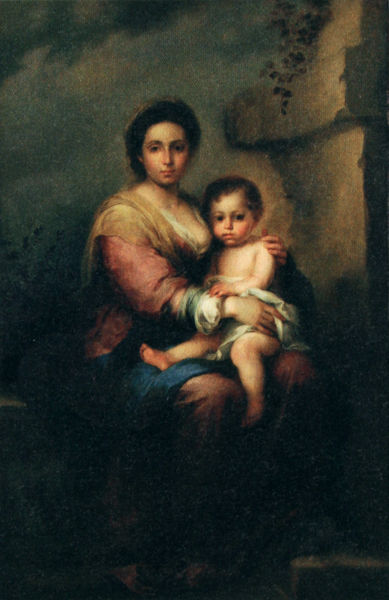
Titel: Madonna, Kopie nach Murillo (Madonna Corsini)
Künstler: Franz von Lenbach
Standort: München
Institution: Bayerische Staatsgemäldesammlungen, Sammlung Schack
Schlagwörter: blau, blätter, dunkel, fuß, gemälde, hand, haut, himmel, nackt, schatten, umhang, weiß, wolken, gelb, grün, landschaft, mädchen, ocker, sitzen, ausschnitt, braun, brust, busen, frau, grau, hell, hintergrund, kleid, licht, mund, nacht, nase, ohr, schwarz, säule, blick, gebäude, rot, tuch, beige, architektur, arm, barock, bluse, gesicht, halten, inkarnat, stein, bildnis, hände, portrait, porträt, gewand, haare, sitzend, kind, mutter, pflanze, pflanzen, brünett, rosa, schulter, schön, seide, garten, beine, füße, umarmung, düster, mauer, baby, bank, junge, schoß, knie, betrachter, umarmen, ruine, stillen, milch, ranke, sims, heiligenschein, efeu, nimbus, christus, jesus, licht und schatten, maria, madonna, sohn, glück, schutz, gefühl, geborgenheit, glorie, mami, aura, murillo, mama, ggrau, kinf, gewant, stillende mutter, mutti, pflanmzen, #busen